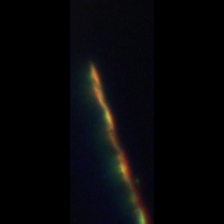
Taxon: Psuedo-nitzschia
Group: Diatoms